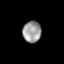
Tissue: lung
Cell type: Others
Senescence score: 0.2254
Nuclear area (px): 387
Mean DAPI intensity: 153.977